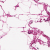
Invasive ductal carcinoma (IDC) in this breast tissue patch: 0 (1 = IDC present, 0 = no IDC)